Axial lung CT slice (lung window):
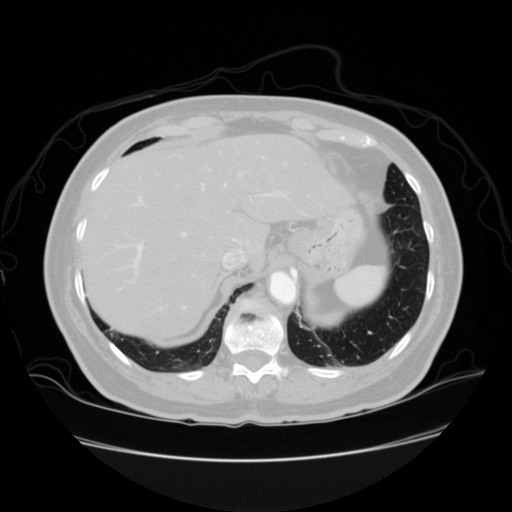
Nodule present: no